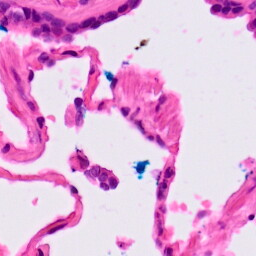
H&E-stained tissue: Lung